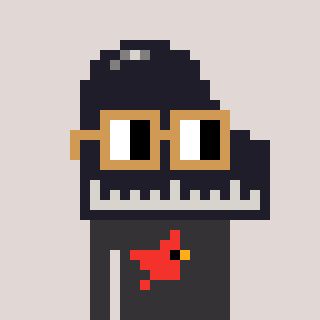
a pixel art character with square brown glasses, a piano-shaped head and a grayscale-colored body on a warm background